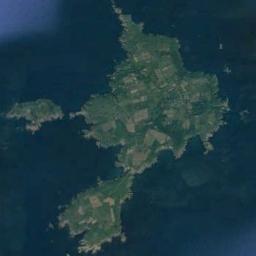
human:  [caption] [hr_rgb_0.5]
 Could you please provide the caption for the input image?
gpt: There are many trees on the island .

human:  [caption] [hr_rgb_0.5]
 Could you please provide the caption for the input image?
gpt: The island in the picture is rectangular .

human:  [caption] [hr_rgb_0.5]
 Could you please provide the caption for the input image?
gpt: The island with some farmland is surrounded by deep blue waters .

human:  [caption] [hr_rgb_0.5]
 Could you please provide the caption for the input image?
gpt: Irregularly shaped islands are surrounded by blue sea water, And the islands are green and yellow-brown .

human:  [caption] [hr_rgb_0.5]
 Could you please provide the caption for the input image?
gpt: The green island is on a blue sea .